Question: I am trying to build AI path finding application in Java. It is working properly in Eclipse with no error but i am getting compilation warning when creating a jar file and thus it is no running. The error is from following class sourcode. Please help me! Thank you

'''
package aStar;
import java.util.ArrayList;
import java.util.Collections;
import aStar.util.ClosestHeuristic;
/**
* The class which uses AStar based algorithm to determine the path.
* @author Dorji Gyaltsen
*/
public class AStarPathFinder{
/** The set of nodes which have been searched(ClosedNode)
* and yet to be searched(OpenNode) */
private ArrayList closedNode = new ArrayList();
private OpenList openNode = new OpenList();
/** The instance of the map being searched */
private Map map;
/** The maximum searchDepth of search */
private int maxSearchDistance;
/** The total set of nodes in the map */
private Node[][] nodes;
/** allowance of diagonal movement */
private boolean DiagonalMovement;
/** The heuristic to determine which node to search first */
private AStarHeuristic heuristic;
/**
* Constructor initialising all the variables
*/
public AStarPathFinder(Map newMap, int newMaxSearchDistance,
boolean newDiagonalMovement, ClosestHeuristic newheuristic) {
map = newMap;
maxSearchDistance = newMaxSearchDistance;
DiagonalMovement = newDiagonalMovement;
heuristic = newheuristic;
/**Node definition and initialisation **/
nodes = new Node[map.getWidth()][map.getHeight()];
for (int x=0;x<nodes.length;x++)
for (int y=0;y<nodes.length;y++)
nodes[x][y] = new Node(x,y);
}
/**
* The main method which find the path based on AStar algorithm **/
public Path searchShortestPath(UnitMover mover, int sx, int sy, int dx, int dy) {
//if the path is blocked
if (map.pathBlocked(mover, dx, dy)){
return null;
}else {
//if the path is not blocked
nodes[sx][sy].pathCost = 0;
nodes[sx][sy].searchDepth = 0;
closedNode.clear();
openNode.clear();
openNode.add(nodes[sx][sy]);
nodes[dx][dy].parent = null;
// When the destination is not reached
int maxSearchDepth = 0;
while ((maxSearchDepth < maxSearchDistance) && (openNode.size() != 0)) {
Node current = getFirstOfOpenNode();
/**if current node is the destination node then stop**/
if (current == nodes[dx][dy]) {
break;
}
else {
clearFromOpenNode(current);
addToClosedNode(current);
// search all curentNode neighbours considering as the next closest node
for (int x=-1;x<2;x++) {
for (int y=-1;y<2;y++) {
// if it is the current node
if ((x == 0) && (y == 0)) {
continue;
}
else if (!DiagonalMovement){
if ((x != 0) && (y != 0))
continue;
}
else {
// determine the location of the neighbour and evaluate it
int xn = x + current.x;
int yn = y + current.y;
if (isValidLocation(mover,sx,sy,xn,yn)) {
float nextNodePathCost = current.pathCost + map.getPathCost(mover, current.x, current.y, xn, yn);
Node neighbour = nodes[xn][yn];
map.pathFinderVisited(xn, yn);
// if the new pathCost we've determined for this node is lower than
// it has been previously makes sure the node hasn't been discarded.
if (nextNodePathCost < neighbour.pathCost) {
if (inopenNode(neighbour))
clearFromOpenNode(neighbour);
else if (inclosedNode(neighbour))
clearFromclosedNode(neighbour);
}
// if the node hasn't already been processed and discarded then
// reset it's pathCost to our current pathCost and add it as a next possible
if (!inopenNode(neighbour) && !(inclosedNode(neighbour))) {
neighbour.pathCost = nextNodePathCost;
neighbour.heuristic = heuristic.getPathCost(map, mover, xn, yn, dx, dy);
maxSearchDepth = Math.max(maxSearchDepth, neighbour.setParentNode(current));
addToopenNode(neighbour);
}
}
}
}
}
}
}
// since we've got an empty openNode openList or we've run out of search
// there was no path. Just return null
if (nodes[dx][dy].parent == null)
return null;
// At this point we've definitely found a path so we can uses the parent
// references of the nodes to find out way from the destination location back
// to the start recording the nodes on the way.
Path path = new Path();
Node destination = nodes[dx][dy];
while (destination != nodes[sx][sy]) {
path.prependStep(destination.x, destination.y);
destination = destination.parent;
}
path.prependStep(sx,sy);
// thats it, we have our path
return path;
}
}
/**
* Get the first element from the openNode openList. This is the next
* one to be searched.
*
* @return The first element in the openNode openList
*/
protected Node getFirstOfOpenNode() {
return (Node) openNode.first();
}
/**
* Add a node to the openNode openList
*
* @param node The node to be added to the openNode openList
*/
protected void addToopenNode(Node node) {
openNode.add(node);
}
/**
* Check if a node is in the openNode openList
*
* @param node The node to check for
* @return True if the node given is in the openNode openList
*/
protected boolean inopenNode(Node node) {
return openNode.contains(node);
}
/**
* clear a node from the openNode openList
*
* @param node The node to clear from the openNode openList
*/
protected void clearFromOpenNode(Node node) {
openNode.clear();
}
/**
* Add a node to the closedNode openList
*
* @param node The node to add to the closedNode openList
*/
protected void addToClosedNode(Node node) {
closedNode.add(node);
}
/**
* Check if the node supplied is in the closedNode openList
*
* @param node The node to search for
* @return True if the node specified is in the closedNode openList
*/
protected boolean inclosedNode(Node node) {
return closedNode.contains(node);
}
/**
* clear a node from the closedNode openList
*
* @param node The node to clear from the closedNode openList
*/
protected void clearFromclosedNode(Node node) {
closedNode.clear();
}
/**
* Check if a given location is valid for the supplied mover
*
* @param mover The mover that would hold a given location
* @param sx The starting x coordinate
* @param sy The starting y coordinate
* @param x The x coordinate of the location to check
* @param y The y coordinate of the location to check
* @return True if the location is valid for the given mover
*/
protected boolean isValidLocation(UnitMover mover, int sx, int sy, int x, int y) {
if((x < 0) || (y < 0) || (x >= map.getWidth()) || (y >= map.getHeight())){
return false;
}
else{
if ((sx != x) || (sy != y))
if(!map.pathBlocked(mover, x, y));
return true;
}
}
/**
* A simple sorted openList
* @author Dorji Gyaltsen
*/
private class OpenList {
/** The openList of elements */
private ArrayList openList = new ArrayList();
/**
* @return The first element from the openList
*/
public Object first() {
return openList.get(0);
}
/**
* Empty the openList
*/
public void clear() {
openList.clear();
}
/**
* Adding an element to open ist and sorting
*/
@SuppressWarnings("unchecked")
public void add(Object o) {
openList.add(o);
Collections.sort(openList);
}
/**
* @return The total number of element in the openList
*/
public int size() {
return openList.size();
}
/**
* @return True if the element is in the openList
*/
public boolean contains(Object o) {
return openList.contains(o);
}
}
/**
* A single node in the search graph
*/
private class Node implements Comparable {
/** The x and y coordinates of the node */
private int x;
private int y;
/** The path pathCost for this node */
private float pathCost;
/** The parent of this node*/
private Node parent;
/** The heuristic pathCost of this node */
private float heuristic;
/** The search searchDepth of this node */
private int searchDepth;
/**
* The creation of a new node
* @param x and y The x and y coordinates of the node
*/
public Node(int x1, int y1) {
x = x1;
y = y1;
}
/**
* Set the parent for this node
* @param parent The parent node which lead to this node
* @return The searchDepth for searching
*/
public int setParentNode(Node parent) {
searchDepth = parent.searchDepth + 1;
this.parent = parent;
return searchDepth;
}
/**
* compareTo(Object)
*/
public int compareTo(Object other) {
Node o = (Node) other;
float f = heuristic + pathCost;
float of = o.heuristic + o.pathCost;
if (f < of) return -1;
else if (f > of) return 1;
else return 0;
}
}
}
'''
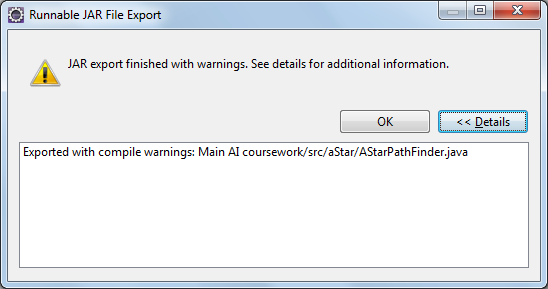
Answer: Your problem most probably comes from the fact that your jar file is incomplete. As per your comment, it seems you have exported only part of your project into a jar file. You should try the <URL> Eclipse extension to generate your jar file. The website contains all the documentation you need.
Additionally, the class you have shown contains no 'main' method. You will need one somewhere in your project in order to run your application using only your jar file.